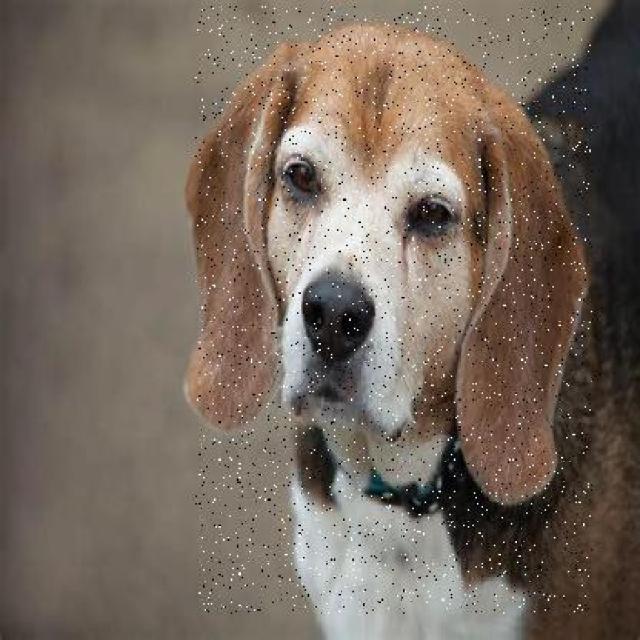
Healthy canine skin — no visible lesions, inflammation, or abnormalities. The skin and coat appear normal.